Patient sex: M
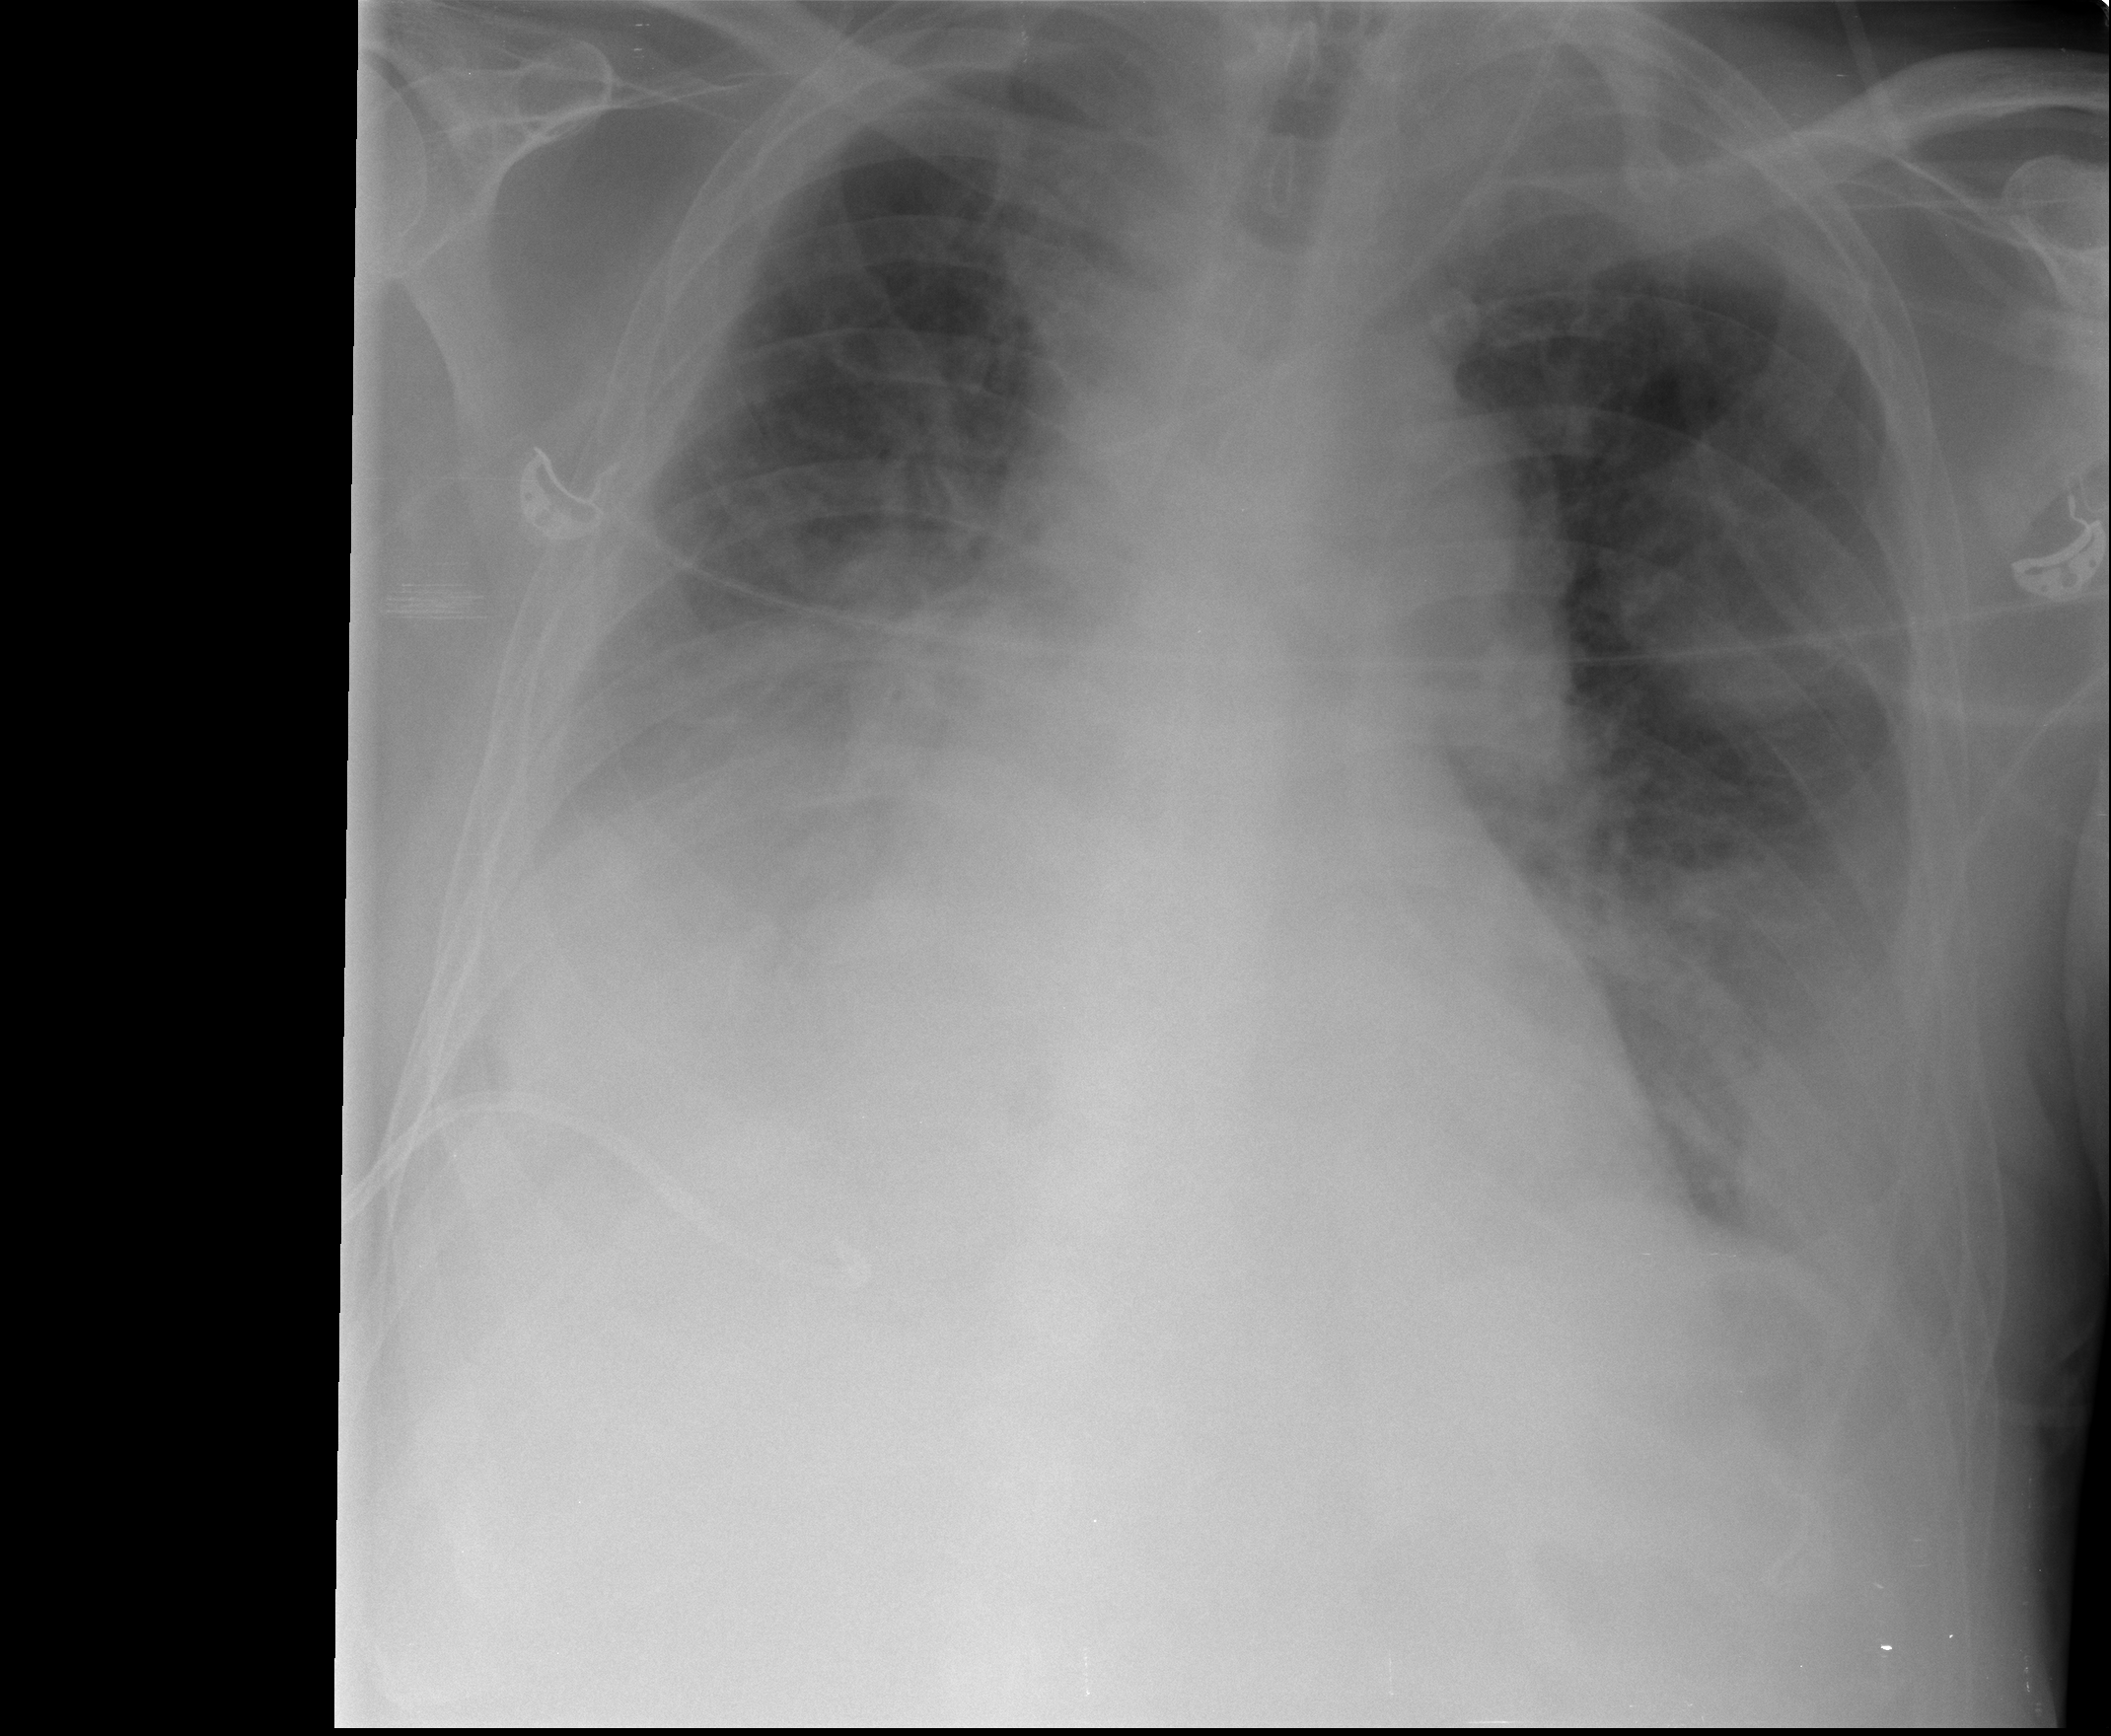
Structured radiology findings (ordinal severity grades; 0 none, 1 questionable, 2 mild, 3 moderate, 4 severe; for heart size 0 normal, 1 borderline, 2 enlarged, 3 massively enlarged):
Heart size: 1
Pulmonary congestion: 2
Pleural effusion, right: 3
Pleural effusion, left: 2
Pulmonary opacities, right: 2
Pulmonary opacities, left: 2
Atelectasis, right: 3
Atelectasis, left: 2